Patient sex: M
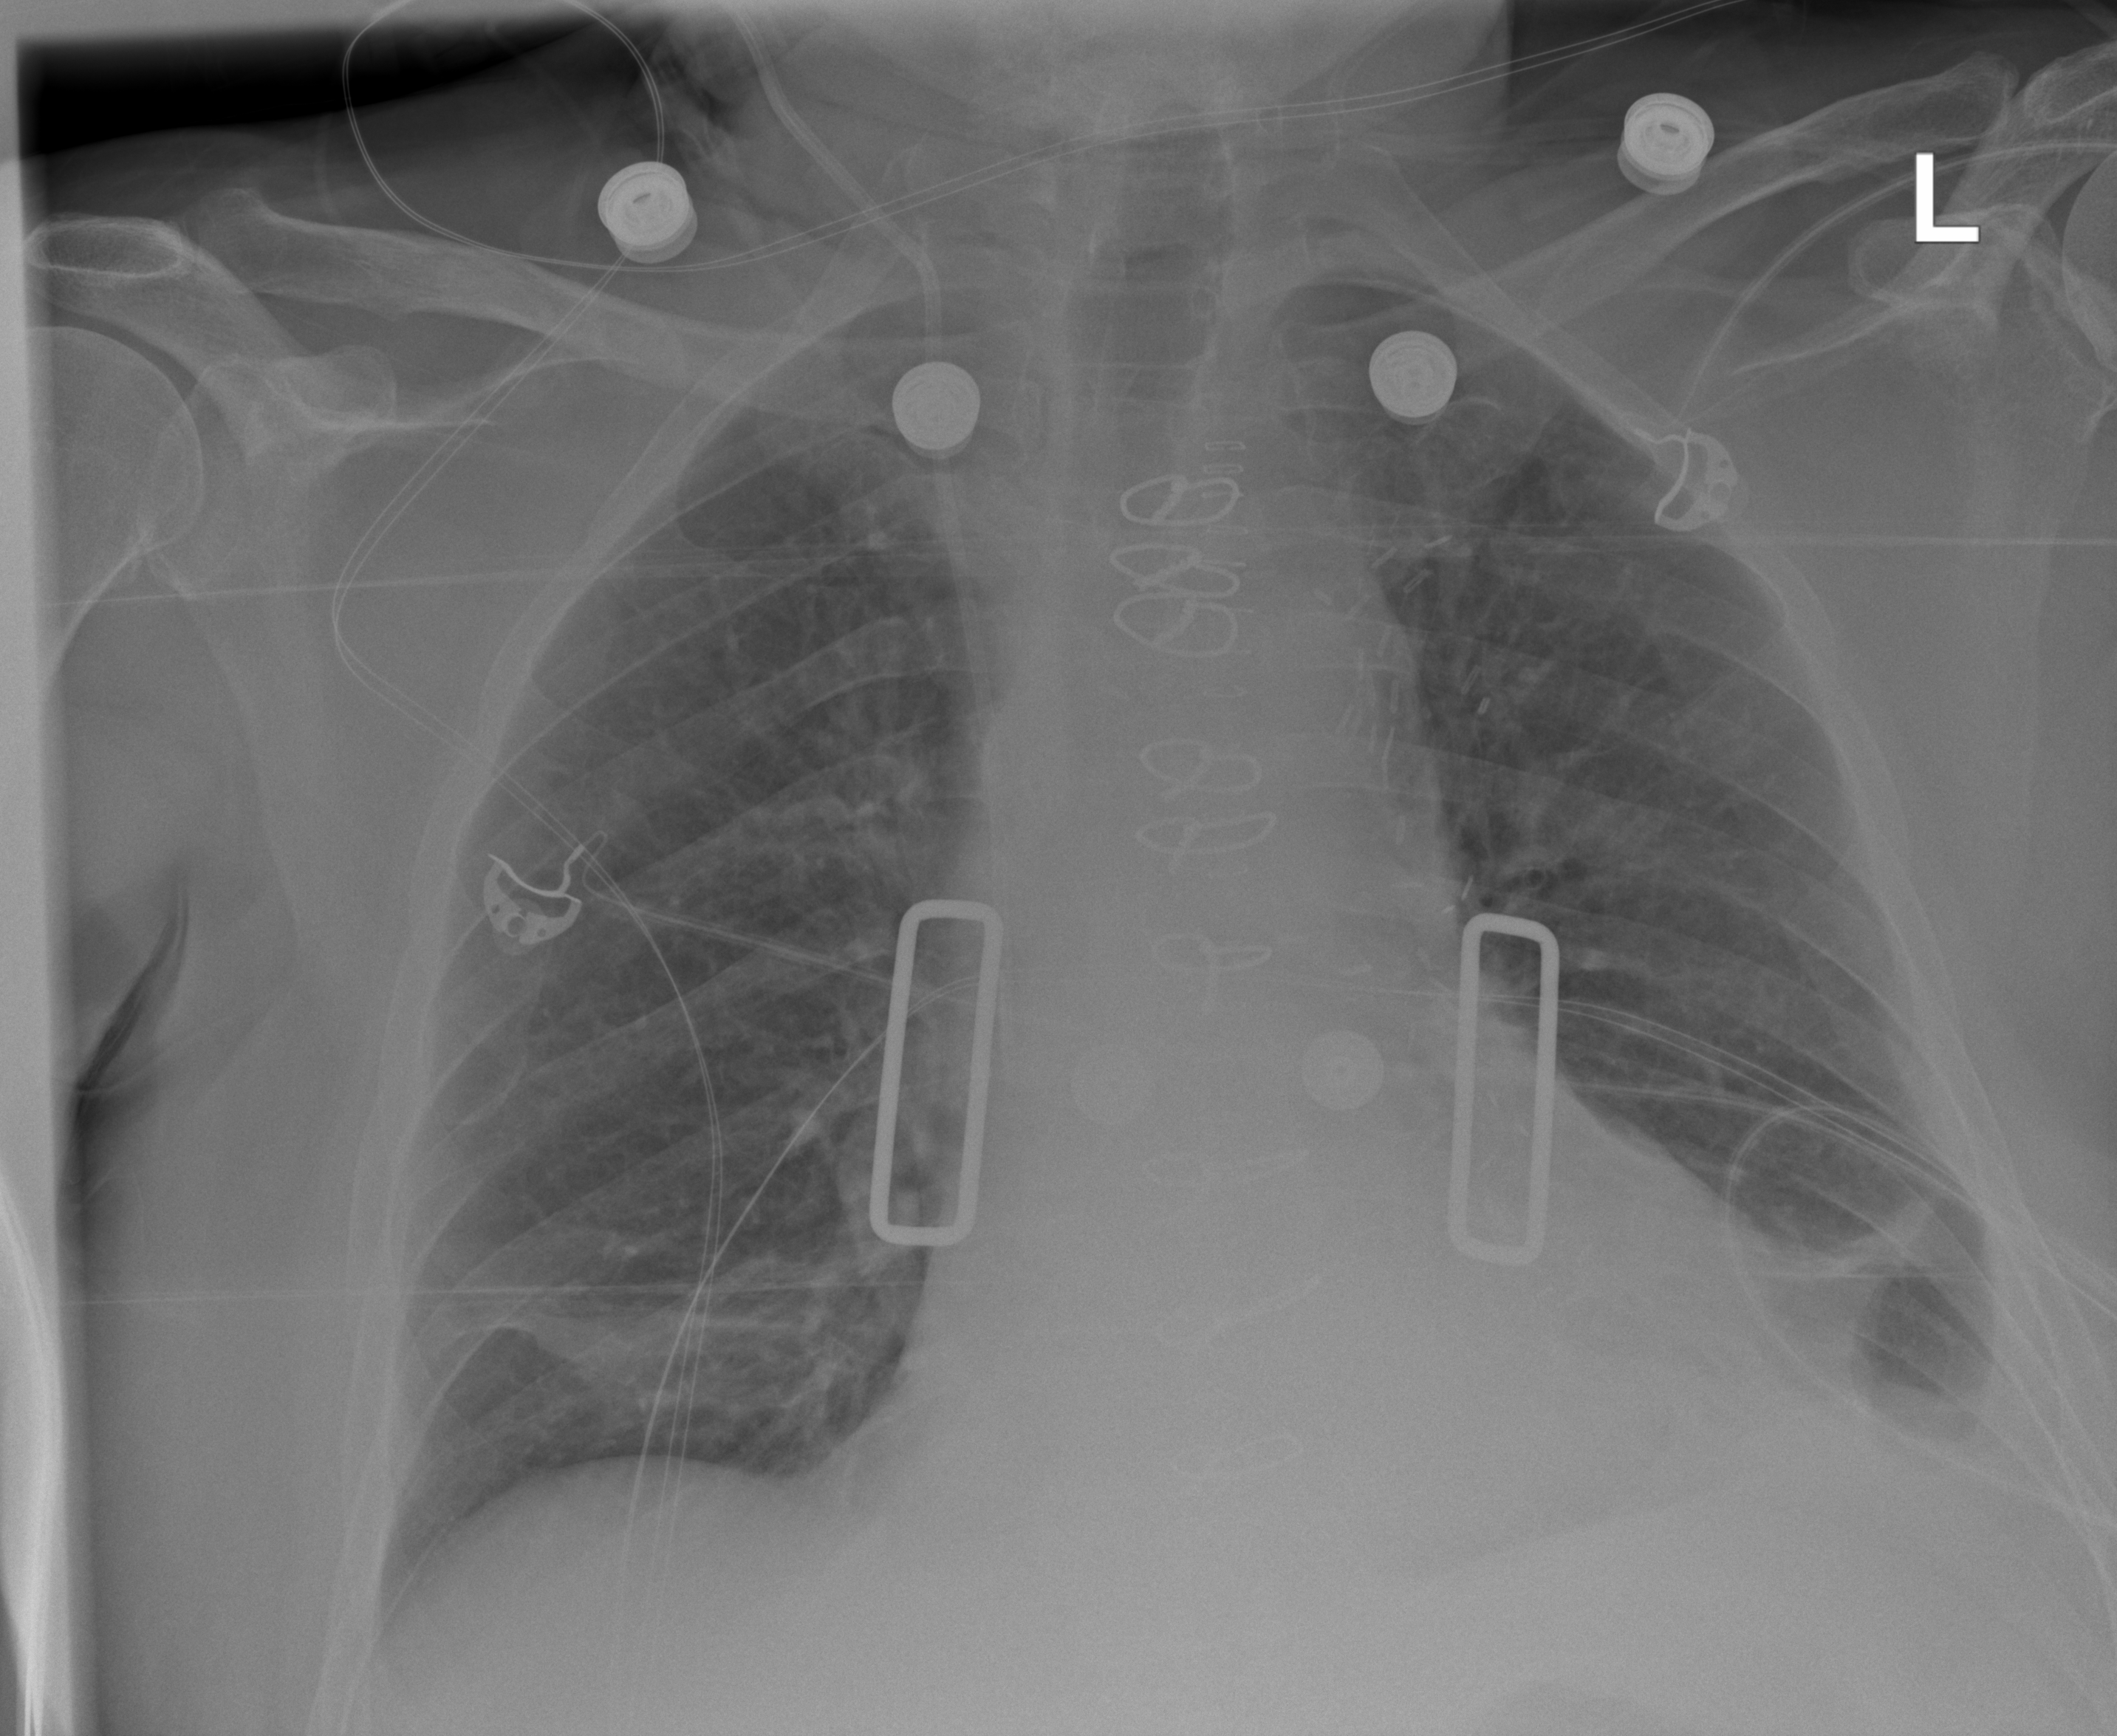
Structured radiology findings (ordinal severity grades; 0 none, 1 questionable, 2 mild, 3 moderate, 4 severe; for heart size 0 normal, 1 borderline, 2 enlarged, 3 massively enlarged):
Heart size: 2
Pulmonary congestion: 1
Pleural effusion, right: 0
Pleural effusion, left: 1
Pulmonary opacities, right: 0
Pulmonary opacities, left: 0
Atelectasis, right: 2
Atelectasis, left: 2